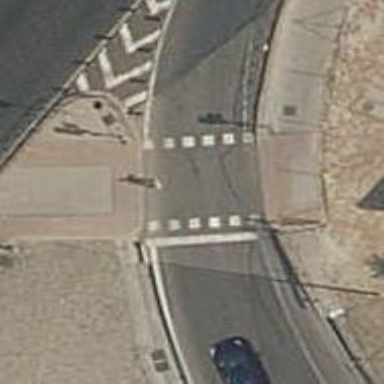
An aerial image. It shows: Road with traffic signals at crossing.